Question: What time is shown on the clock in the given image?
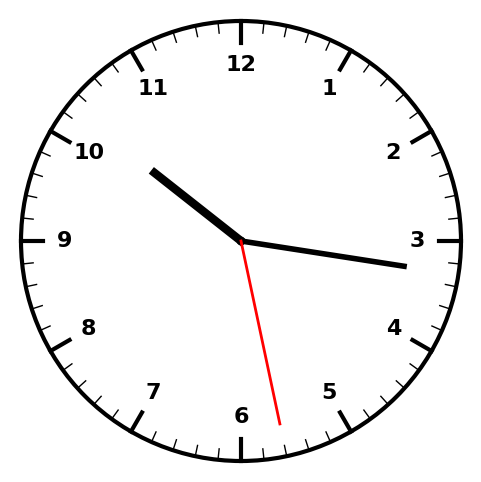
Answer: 10:16:28